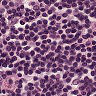
Metastatic tissue present: no